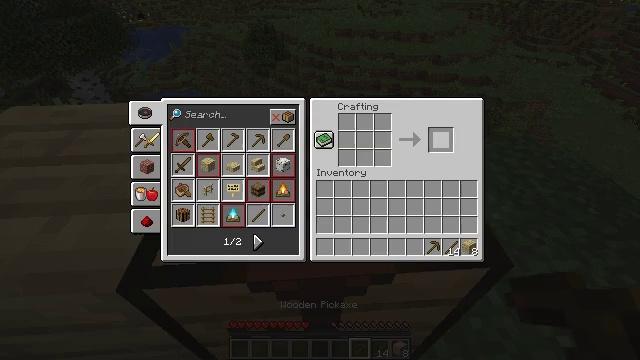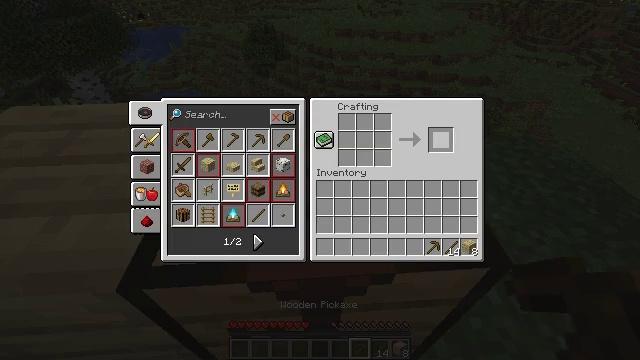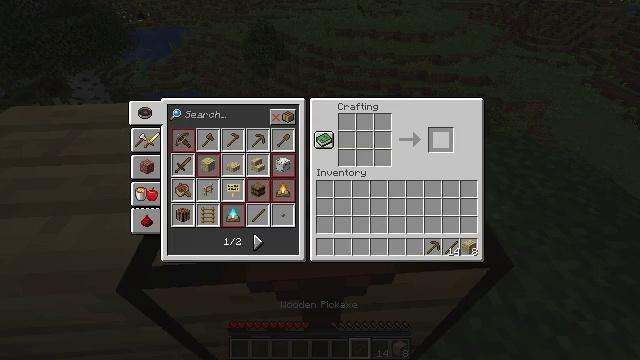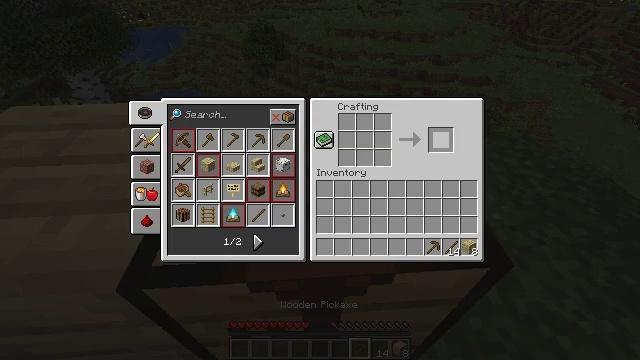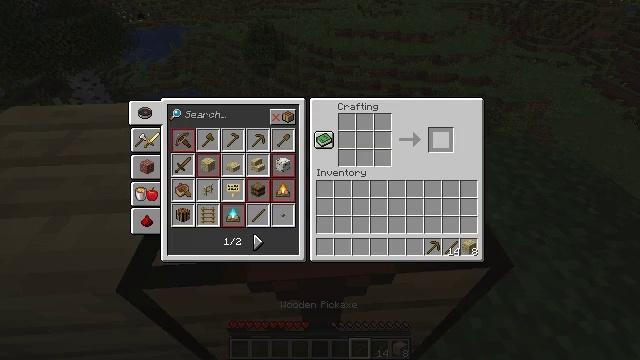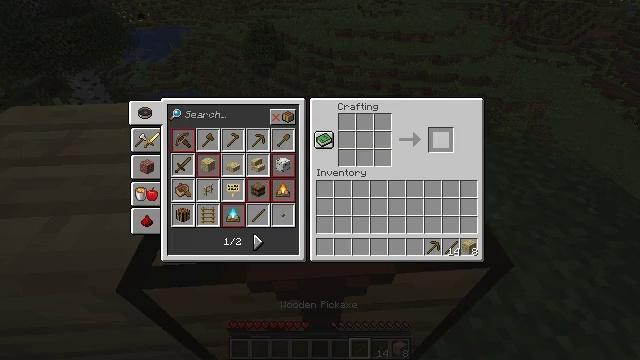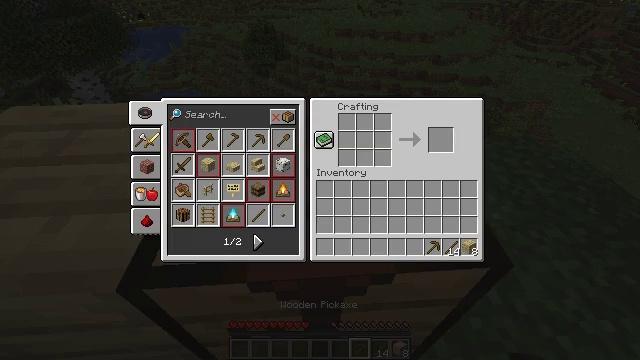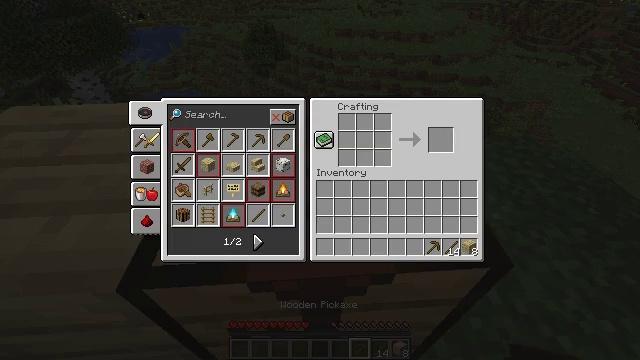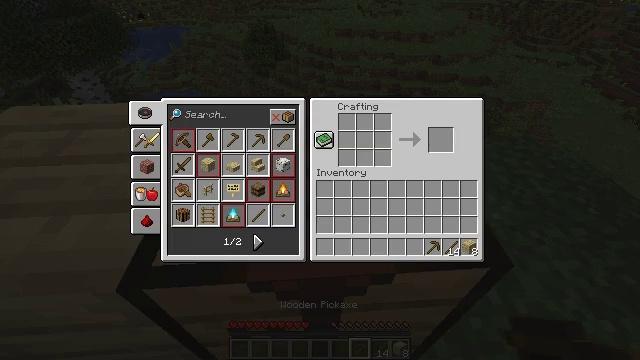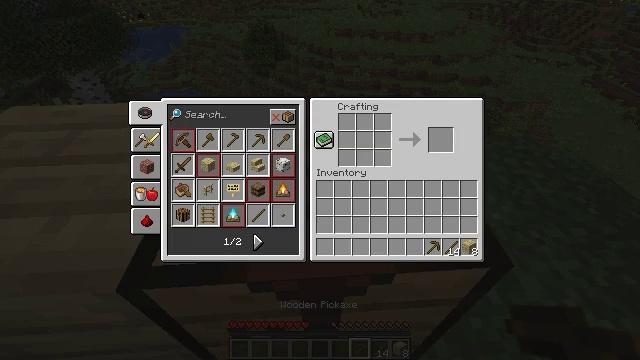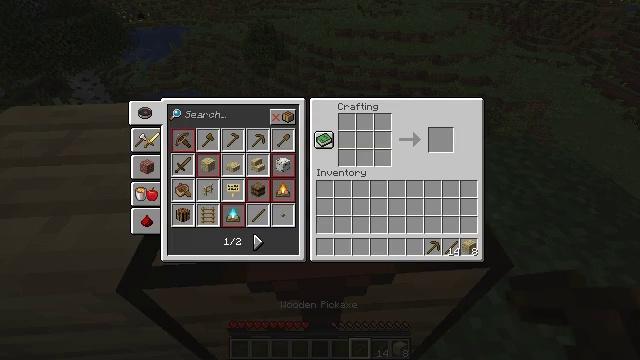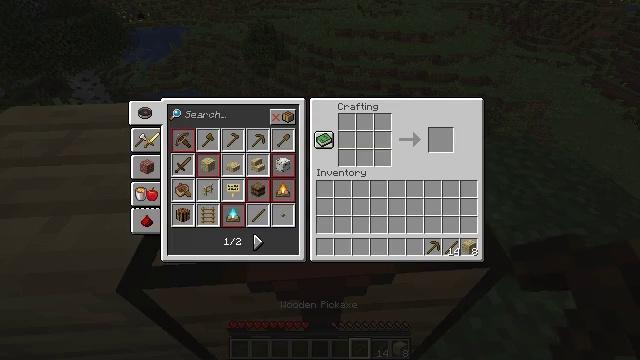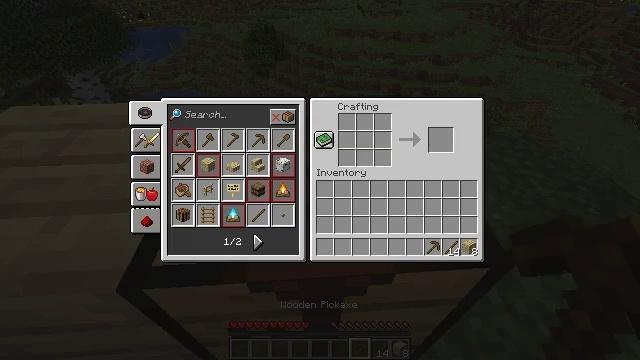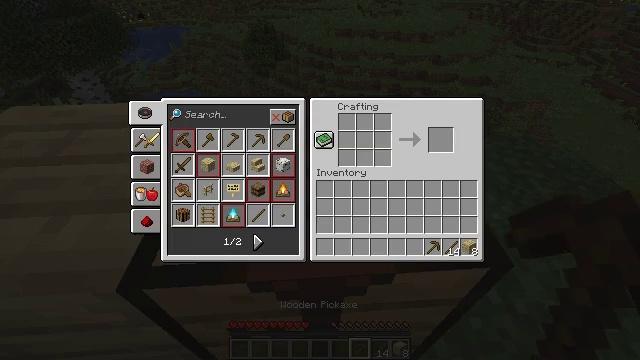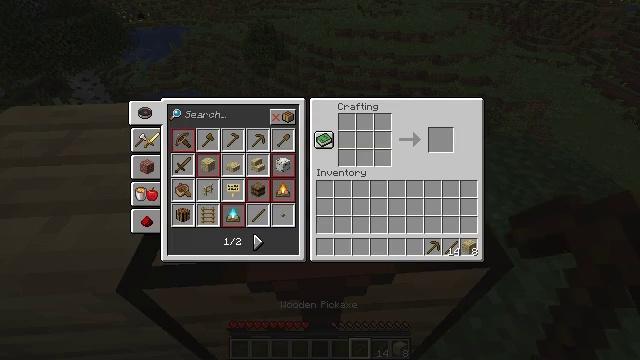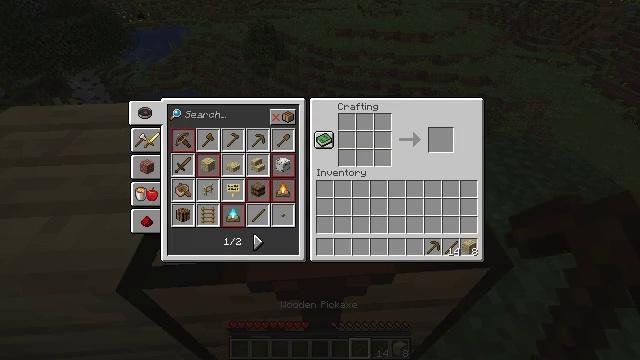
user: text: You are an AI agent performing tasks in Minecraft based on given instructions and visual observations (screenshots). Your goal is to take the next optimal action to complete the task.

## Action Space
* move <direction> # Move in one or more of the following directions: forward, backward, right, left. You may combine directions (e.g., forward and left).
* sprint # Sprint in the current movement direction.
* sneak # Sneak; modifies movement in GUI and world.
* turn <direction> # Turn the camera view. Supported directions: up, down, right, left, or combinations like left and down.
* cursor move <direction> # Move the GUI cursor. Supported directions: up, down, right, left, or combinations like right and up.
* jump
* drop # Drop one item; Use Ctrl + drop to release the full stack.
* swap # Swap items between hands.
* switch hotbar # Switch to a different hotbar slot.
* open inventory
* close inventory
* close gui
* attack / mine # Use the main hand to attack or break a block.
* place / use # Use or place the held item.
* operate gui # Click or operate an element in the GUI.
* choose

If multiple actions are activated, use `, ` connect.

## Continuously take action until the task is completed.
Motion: motion action
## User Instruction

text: Recycle the crafting table.
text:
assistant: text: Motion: sneak, open gui
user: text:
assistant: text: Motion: sneak
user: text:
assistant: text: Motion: no_op
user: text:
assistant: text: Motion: no_op
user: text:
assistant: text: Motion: no_op
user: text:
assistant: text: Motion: no_op
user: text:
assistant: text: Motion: no_op
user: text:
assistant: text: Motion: cursor move left
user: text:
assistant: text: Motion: cursor move left
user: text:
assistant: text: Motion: cursor move left
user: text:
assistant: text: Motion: no_op
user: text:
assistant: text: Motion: no_op
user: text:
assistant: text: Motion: no_op
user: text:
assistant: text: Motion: no_op
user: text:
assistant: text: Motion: no_op
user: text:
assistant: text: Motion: no_op
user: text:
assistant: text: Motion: no_op
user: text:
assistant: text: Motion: no_op
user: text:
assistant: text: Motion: close gui
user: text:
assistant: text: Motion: open inventory
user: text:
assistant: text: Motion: open inventory
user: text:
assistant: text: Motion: no_op
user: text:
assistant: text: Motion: no_op
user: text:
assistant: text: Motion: no_op
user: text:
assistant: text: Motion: turn left
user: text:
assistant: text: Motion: turn left and down
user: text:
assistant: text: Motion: turn left
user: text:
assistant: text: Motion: turn left
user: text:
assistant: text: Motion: turn left and up
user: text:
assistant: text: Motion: turn left and up